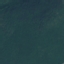
Land use / land cover: Forest